Question: I would like to write a simple program in Python with PyQt.
I have a QGraphicsScene and I would like to do the following:
There are 2 options using two RadioButtons:
1. For generating points. This way if someone clicks on the scene an ellipse will appear.
2. For selecting points. This way if someone clicks on a point the selected point will be returned.
I'm kinda new at PyQt and also at GUI programming. My main problem is that I don't really understand how mouse events work in Qt.
If someone was so kind and patient to explain me the basics of mouse events and gave me some tipps for the problem explained above, I would be very grateful.
I attach a picture too, to visualize the problem.

I was trying to do the problem. For placing the widgets I used the Qt Designer, and then created a subclass called SimpleWindow.
'''
import sys
from PyQt5 import QtCore, QtWidgets
from PyQt5.QtGui import QPen, QBrush
from PyQt5.QtWidgets import QGraphicsScene
import points
class SimpleWindow(QtWidgets.QMainWindow, points.Ui_Dialog):
def __init__(self, parent=None):
super(SimpleWindow, self).__init__(parent)
self.setupUi(self)
self.graphicsView.scene = QGraphicsScene()
self.graphicsView.setScene(self.graphicsView.scene)
self.graphicsView.setAlignment(QtCore.Qt.AlignLeft | QtCore.Qt.AlignTop)
self.graphicsView.mousePressEvent = self.pixelSelect
def pixelSelect(self, event):
pen = QPen(QtCore.Qt.black)
brush = QBrush(QtCore.Qt.black)
x = event.x()
y = event.y()
if self.radioButton.isChecked():
print(x, y)
self.graphicsView.scene.addEllipse(x, y, 4, 4, pen, brush)
if self.radioButton_2.isChecked():
print(x, y)
app = QtWidgets.QApplication(sys.argv)
form = SimpleWindow()
form.show()
app.exec_()
'''
This is the class generated by the Designer:
'''
from PyQt5 import QtCore, QtGui, QtWidgets
class Ui_Dialog(object):
def setupUi(self, Dialog):
Dialog.setObjectName("Dialog")
Dialog.resize(538, 269)
self.graphicsView = QtWidgets.QGraphicsView(Dialog)
self.graphicsView.setGeometry(QtCore.QRect(130, 10, 371, 221))
self.graphicsView.setObjectName("graphicsView")
self.radioButton = QtWidgets.QRadioButton(Dialog)
self.radioButton.setGeometry(QtCore.QRect(20, 30, 82, 31))
self.radioButton.setObjectName("radioButton")
self.radioButton_2 = QtWidgets.QRadioButton(Dialog)
self.radioButton_2.setGeometry(QtCore.QRect(20, 80, 82, 17))
self.radioButton_2.setObjectName("radioButton_2")
self.retranslateUi(Dialog)
QtCore.QMetaObject.connectSlotsByName(Dialog)
def retranslateUi(self, Dialog):
_translate = QtCore.QCoreApplication.translate
Dialog.setWindowTitle(_translate("Dialog", "Dialog"))
self.radioButton.setText(_translate("Dialog", "Generate"))
self.radioButton_2.setText(_translate("Dialog", "Select"))
'''
Thank you.
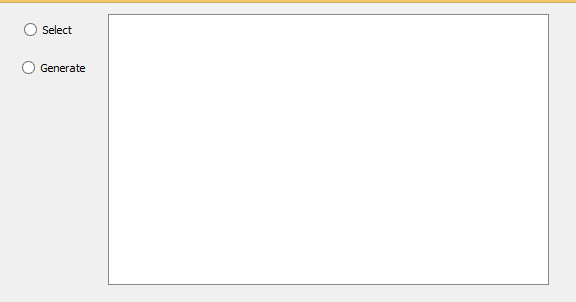
Answer: In a 'QGraphicsView' a 'QGraphicsScene' is added, each one manages a system of different coordinates. the 'QGraphicsView' is similar to a camera and a 'QGraphicsScene' is similar to the world, when one adds an item to the scene it must be in its coordinate system.
As you want to add items when you click, it is better to overwrite the 'mousePressEvent' method of 'QGraphicsScene', and get the position in the coordinates of the scene for which the 'scenePos()' method is used.
Another thing to do is to initialize the attribute 'setSceneRect()' which is the space that 'QGraphicsView' can see.
A recommendation if several buttons are used use a 'QButtonGroup' that maps the buttons making easy the easy handling of the signals.
'''
class GraphicsScene(QGraphicsScene):
def __init__(self, parent=None):
QGraphicsScene.__init__(self, parent)
self.setSceneRect(-100, -100, 200, 200)
self.opt = ""
def setOption(self, opt):
self.opt = opt
def mousePressEvent(self, event):
pen = QPen(QtCore.Qt.black)
brush = QBrush(QtCore.Qt.black)
x = event.scenePos().x()
y = event.scenePos().y()
if self.opt == "Generate":
self.addEllipse(x, y, 4, 4, pen, brush)
elif self.opt == "Select":
print(x, y)
class SimpleWindow(QtWidgets.QMainWindow, points.Ui_Dialog):
def __init__(self, parent=None):
super(SimpleWindow, self).__init__(parent)
self.setupUi(self)
self.scene = GraphicsScene(self)
self.graphicsView.setScene(self.scene)
self.graphicsView.setAlignment(QtCore.Qt.AlignLeft | QtCore.Qt.AlignTop)
group = QButtonGroup(self)
group.addButton(self.radioButton)
group.addButton(self.radioButton_2)
group.buttonClicked.connect(lambda btn: self.scene.setOption(btn.text()))
self.radioButton.setChecked(True)
self.scene.setOption(self.radioButton.text())
'''